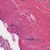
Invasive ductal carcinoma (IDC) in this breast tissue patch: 0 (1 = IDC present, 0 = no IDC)